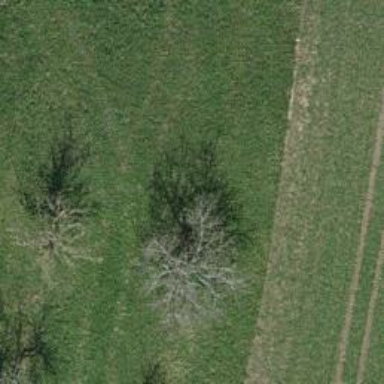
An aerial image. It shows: Beautiful tree in nature.